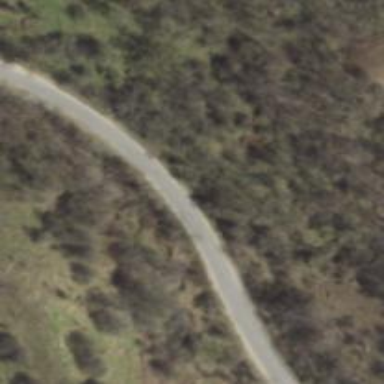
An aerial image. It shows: Tertiary road with asphalt surface.